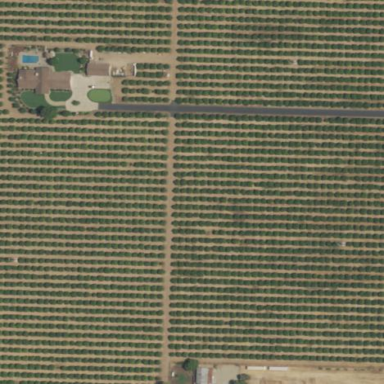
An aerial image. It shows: Orange orchard with rows of orange trees.